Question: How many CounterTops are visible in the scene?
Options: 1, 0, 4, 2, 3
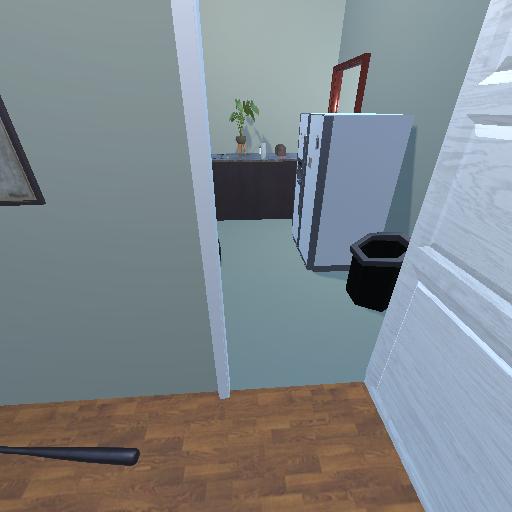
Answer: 1